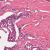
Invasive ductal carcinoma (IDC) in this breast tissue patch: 1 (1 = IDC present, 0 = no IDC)